Field crop: tomato
Growth stage: 2
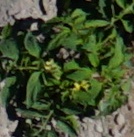
Species: tomato